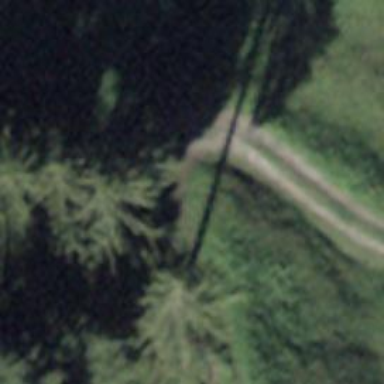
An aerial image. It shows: Track road with grade4 tracktype.